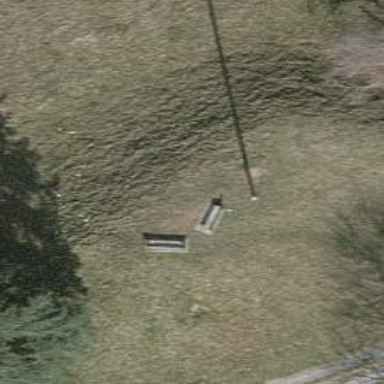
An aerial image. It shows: Bench for seating.